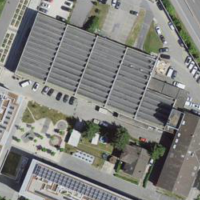
EUNIS habitat code: 57
Species observed at this site:
Corvus corone
Passer domesticus
Columba livia
Turdus merula
Sturnus vulgaris
Columba palumbus